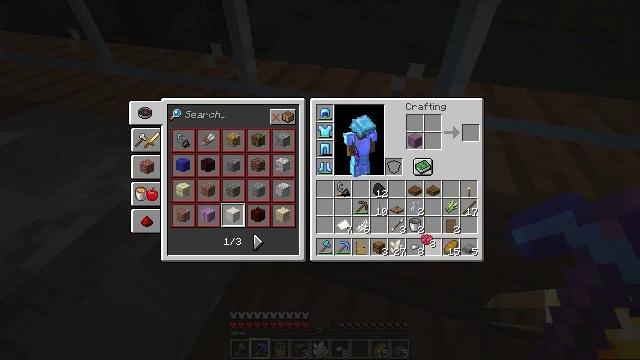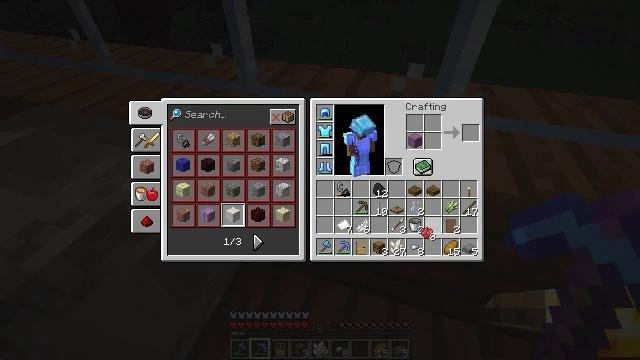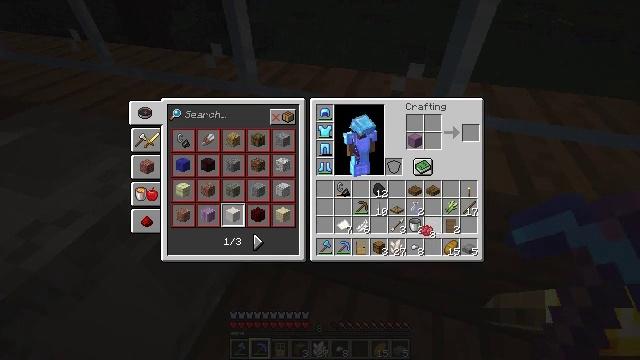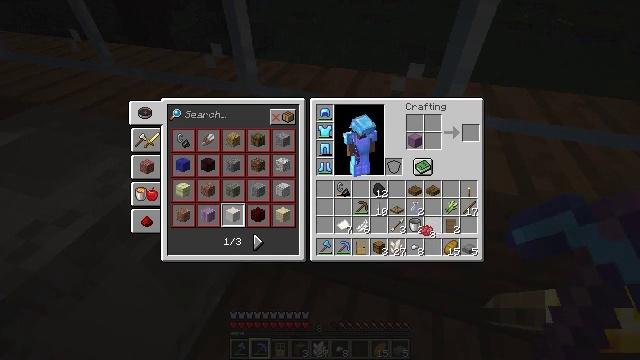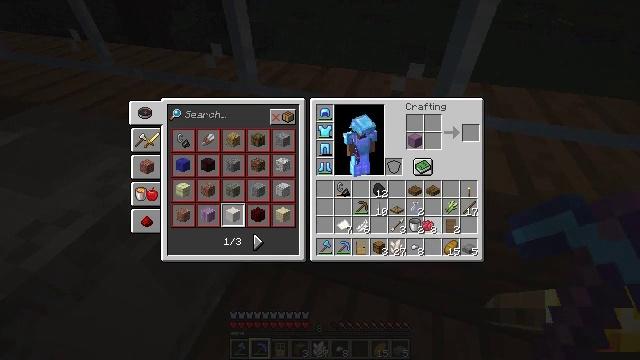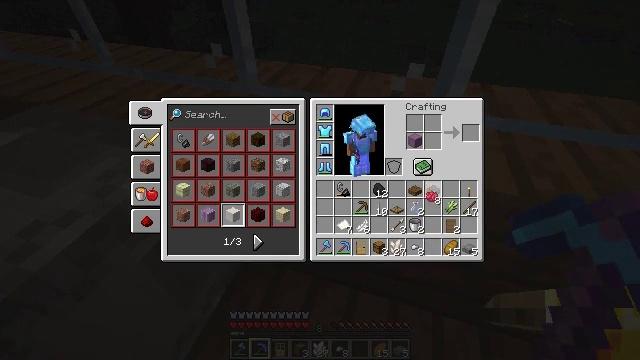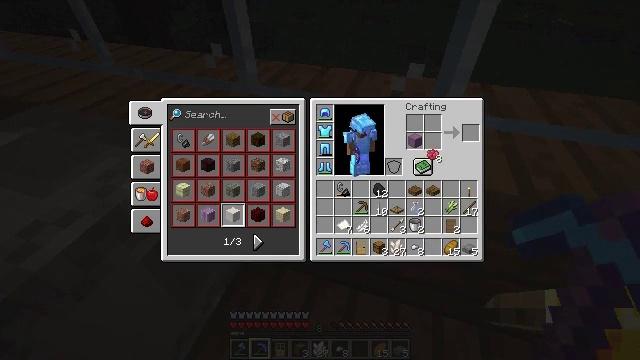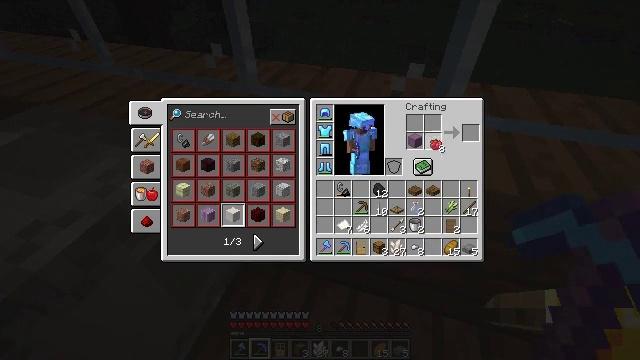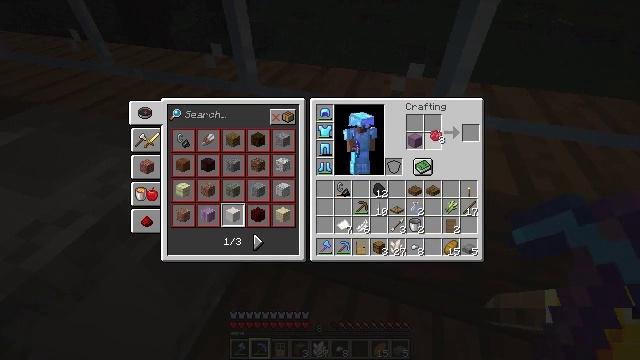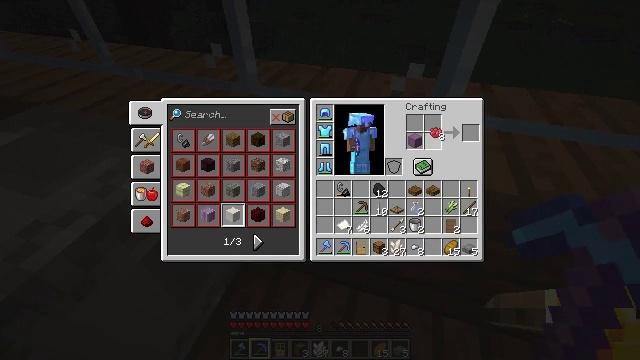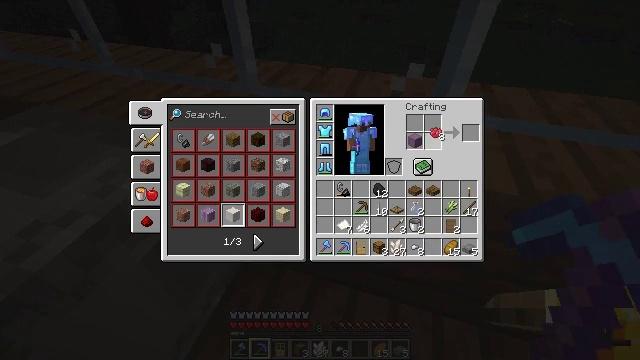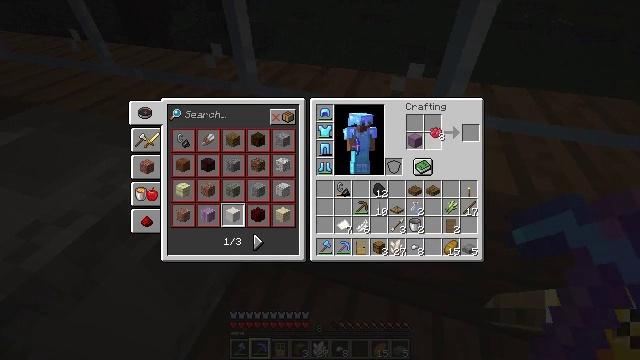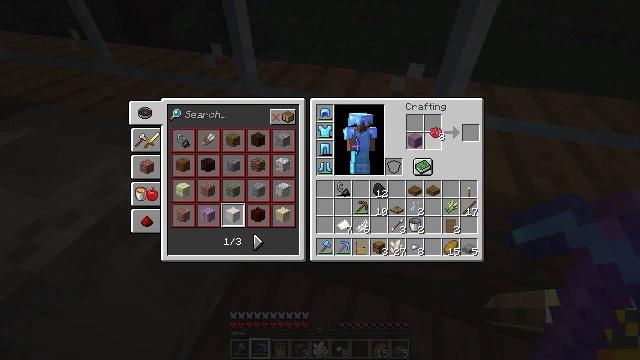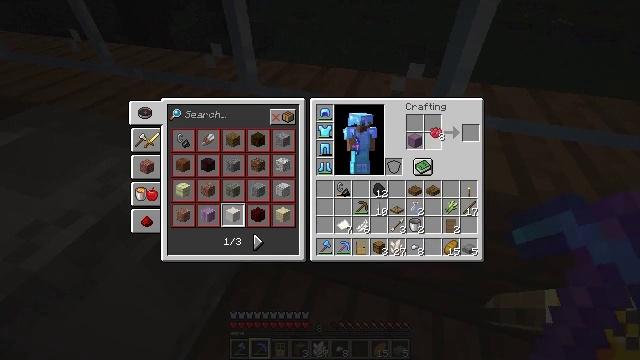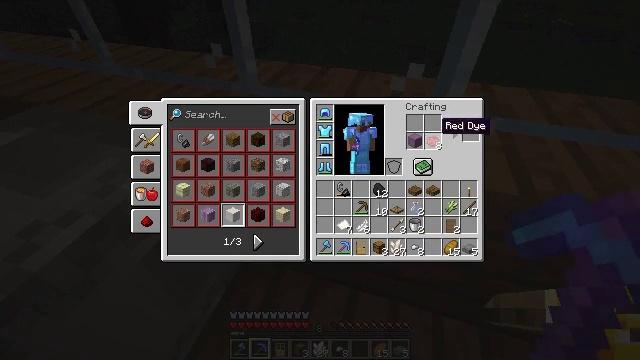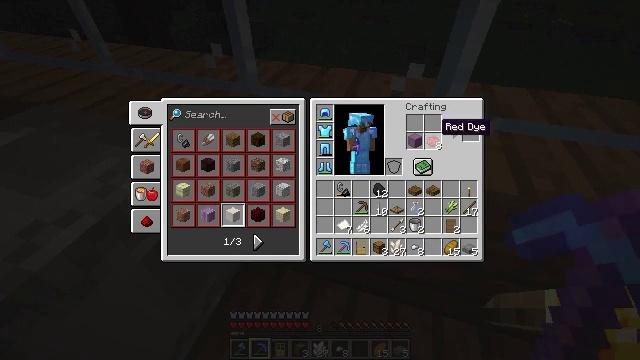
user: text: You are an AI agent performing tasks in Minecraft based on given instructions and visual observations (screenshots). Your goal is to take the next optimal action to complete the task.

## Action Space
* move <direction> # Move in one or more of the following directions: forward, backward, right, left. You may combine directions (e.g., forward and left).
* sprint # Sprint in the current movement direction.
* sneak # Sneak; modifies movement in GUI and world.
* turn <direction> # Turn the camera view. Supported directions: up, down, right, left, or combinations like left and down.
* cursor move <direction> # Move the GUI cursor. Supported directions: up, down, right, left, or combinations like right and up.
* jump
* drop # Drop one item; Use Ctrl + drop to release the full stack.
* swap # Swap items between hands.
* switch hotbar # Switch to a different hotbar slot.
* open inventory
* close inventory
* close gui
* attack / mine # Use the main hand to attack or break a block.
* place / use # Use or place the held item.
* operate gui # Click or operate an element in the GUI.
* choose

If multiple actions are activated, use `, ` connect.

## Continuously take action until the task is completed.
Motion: motion action
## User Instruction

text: Use a crafting table to make a red shulker box.
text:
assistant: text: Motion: cursor move up
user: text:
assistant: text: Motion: no_op
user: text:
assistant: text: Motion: no_op
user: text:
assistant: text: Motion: no_op
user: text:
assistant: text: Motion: cursor move up
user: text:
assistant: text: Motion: cursor move up
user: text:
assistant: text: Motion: cursor move up
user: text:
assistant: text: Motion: cursor move up
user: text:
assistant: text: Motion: no_op
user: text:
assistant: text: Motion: no_op
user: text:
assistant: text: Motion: operate gui
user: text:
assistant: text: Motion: operate gui
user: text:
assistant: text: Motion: operate gui
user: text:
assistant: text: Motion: no_op
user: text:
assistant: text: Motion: no_op
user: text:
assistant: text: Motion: no_op
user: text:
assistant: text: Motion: cursor move right
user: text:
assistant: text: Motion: cursor move right
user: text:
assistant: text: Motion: no_op
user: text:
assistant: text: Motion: no_op
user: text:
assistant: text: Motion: no_op
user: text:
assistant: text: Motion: no_op
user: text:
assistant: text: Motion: no_op
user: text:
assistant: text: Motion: no_op
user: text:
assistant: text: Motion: no_op
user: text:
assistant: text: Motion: no_op
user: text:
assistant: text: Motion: no_op
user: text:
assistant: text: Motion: no_op
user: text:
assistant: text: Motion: no_op
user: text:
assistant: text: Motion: operate gui